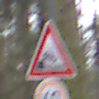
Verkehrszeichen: Ufer
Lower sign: Geschwindigkeit60
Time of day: Midday
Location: Outdoor (Nature)
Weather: Overcast
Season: NotSpecified
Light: Natural